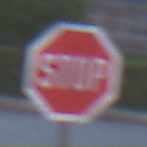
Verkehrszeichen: Stop
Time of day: SunriseSunset
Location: Outdoor (Urban)
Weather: PartlyCloudy
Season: NotSpecified
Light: Natural